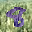
Label: 8